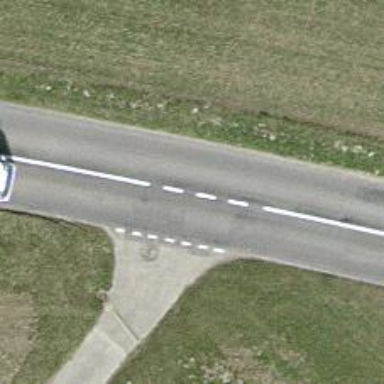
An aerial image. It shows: Tertiary road with asphalt surface.